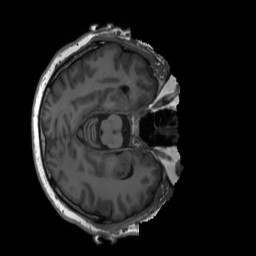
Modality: T1w
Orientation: axial
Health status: healthy
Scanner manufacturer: siemens
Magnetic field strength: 3 T
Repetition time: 2.3 s
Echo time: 0.00207 s